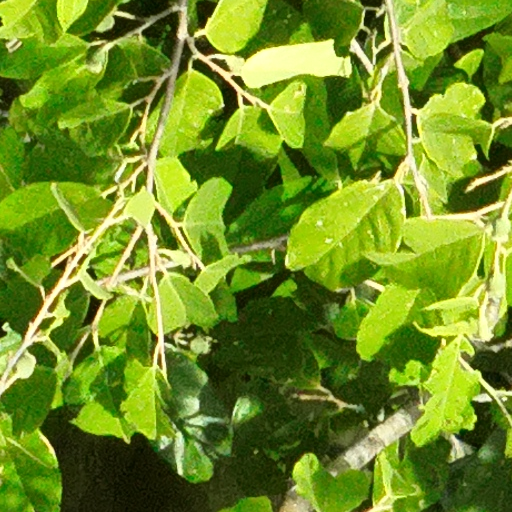
Species: Quararibea stenophylla
GBIF accepted scientific name: Quararibea stenophylla
Crown area (m\u00b2): 110.612